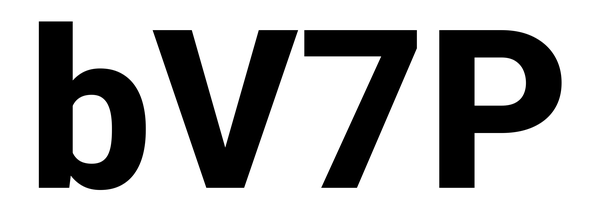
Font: Roboto_ExtraBold